Field crop: maize
Growth stage: 2
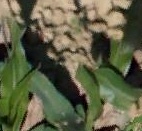
Species: maize